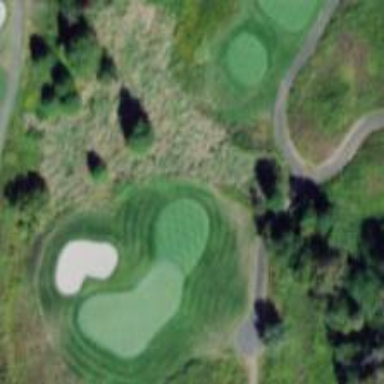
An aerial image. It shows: View of golf hole.